Field crop: maize
Growth stage: 2
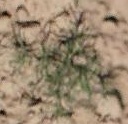
Species: salsola